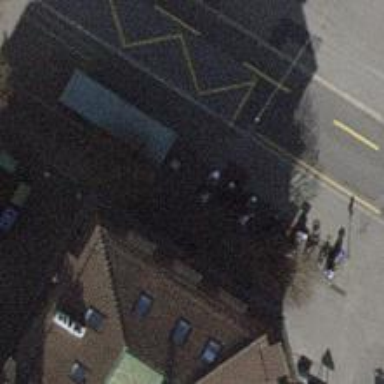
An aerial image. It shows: Bus stop with sheltered platform for public transport.